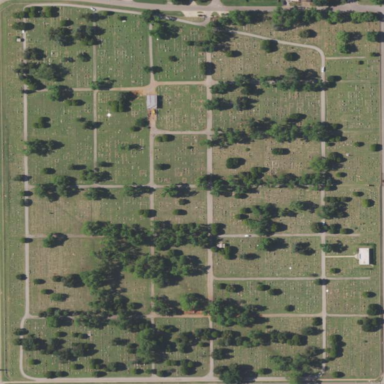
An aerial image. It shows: Cemetery.